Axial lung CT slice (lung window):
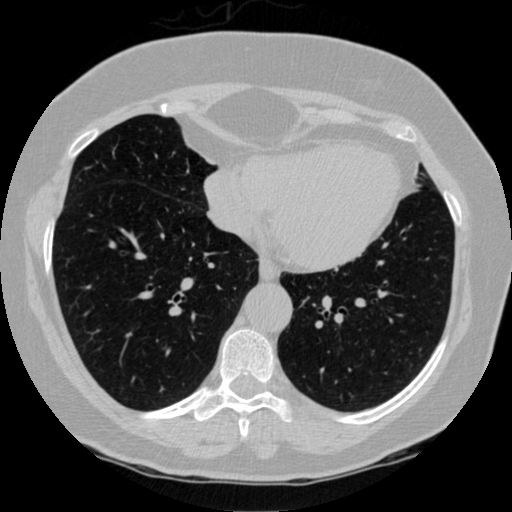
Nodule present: no